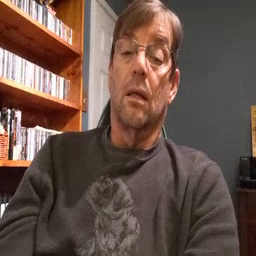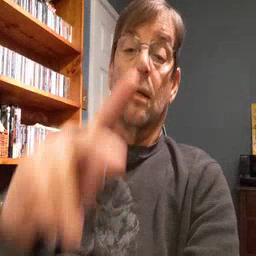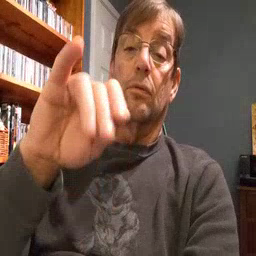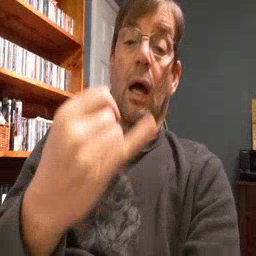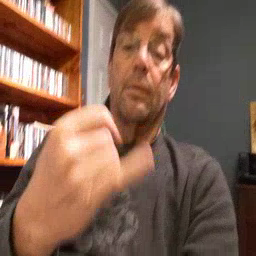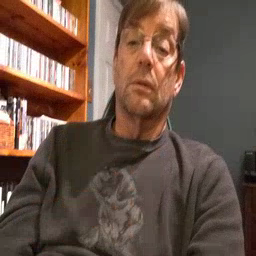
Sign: pajamas